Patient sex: M
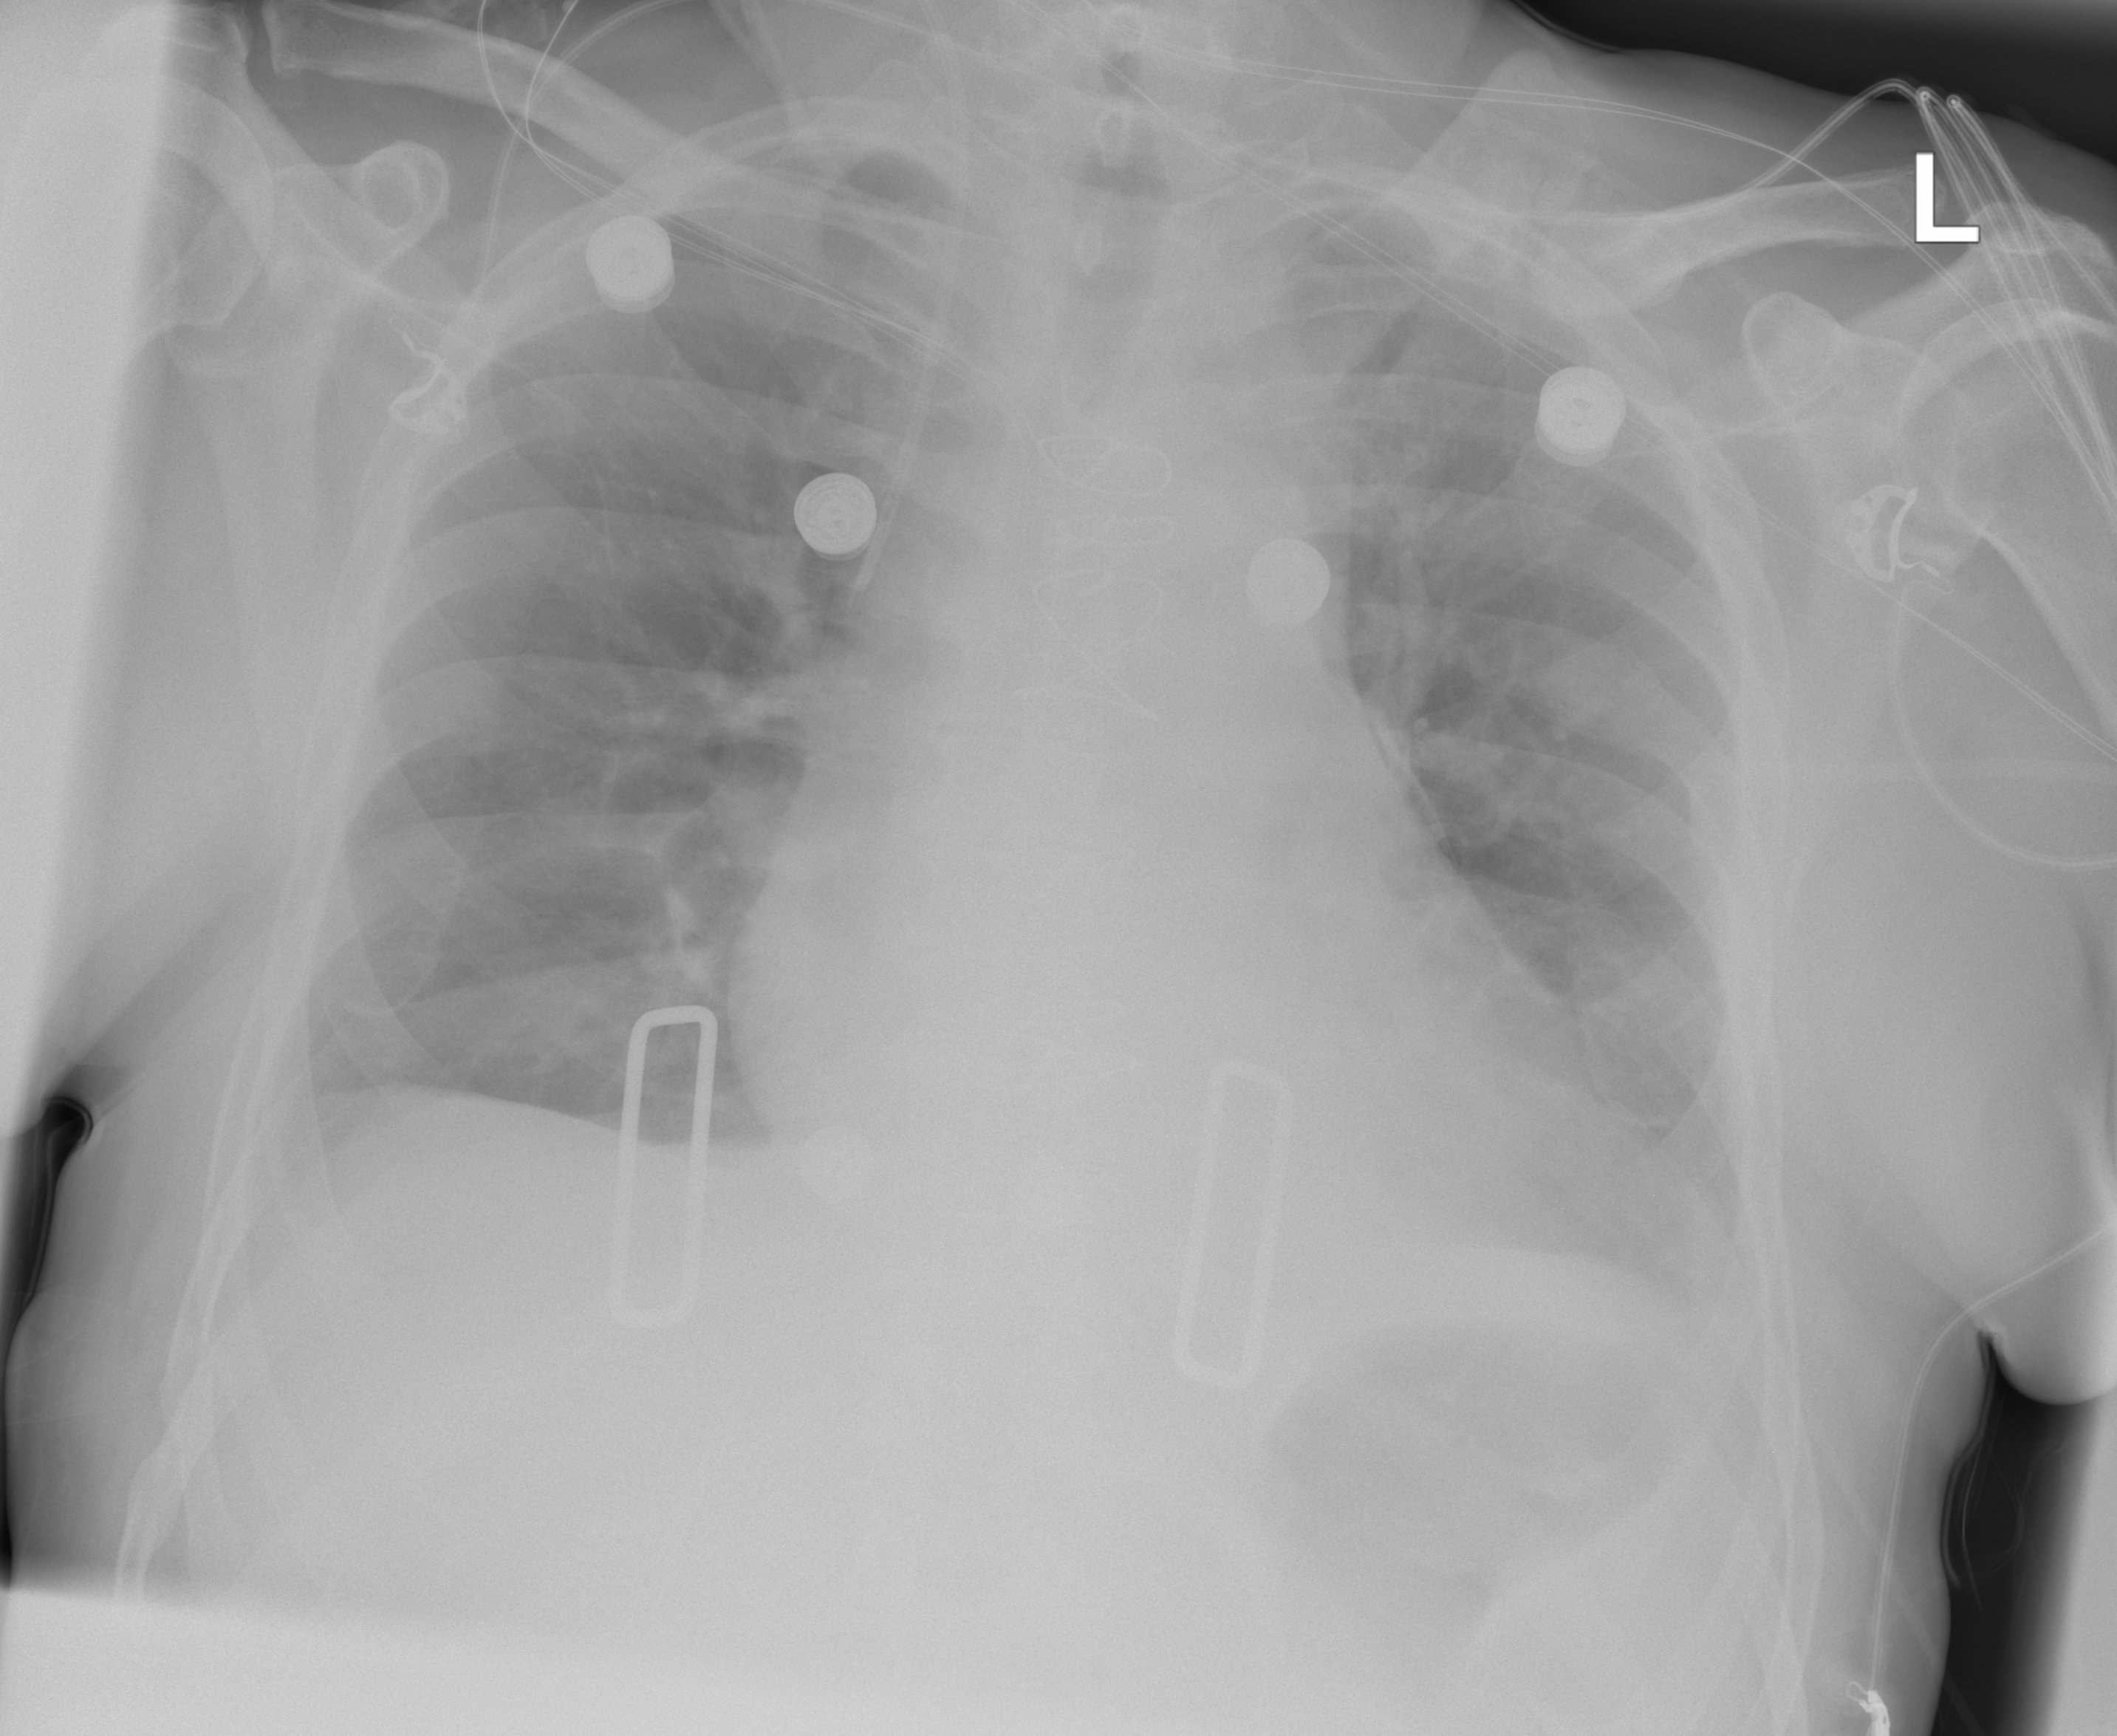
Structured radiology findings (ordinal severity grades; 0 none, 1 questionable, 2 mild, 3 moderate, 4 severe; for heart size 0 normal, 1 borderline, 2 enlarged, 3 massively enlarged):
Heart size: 1
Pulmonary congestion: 0
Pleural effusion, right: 0
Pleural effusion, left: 0
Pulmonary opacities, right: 0
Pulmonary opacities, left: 0
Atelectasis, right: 0
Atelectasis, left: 2